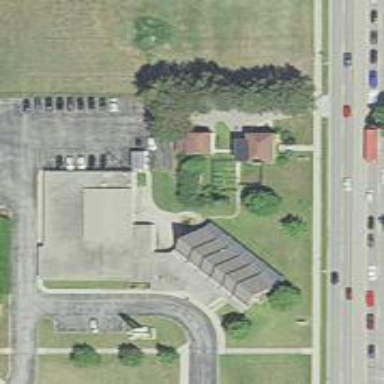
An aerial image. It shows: Building serving as place of worship.